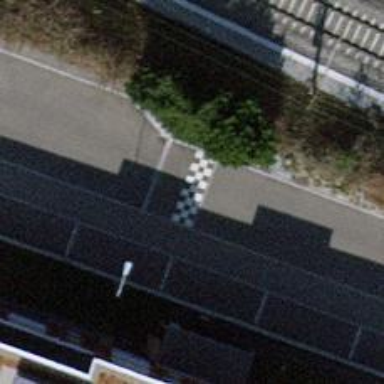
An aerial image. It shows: Traffic hump for calming the traffic.